Aerial crown-view tile of a tropical tree (Barro Colorado Island, Panama), acquired 20240716:
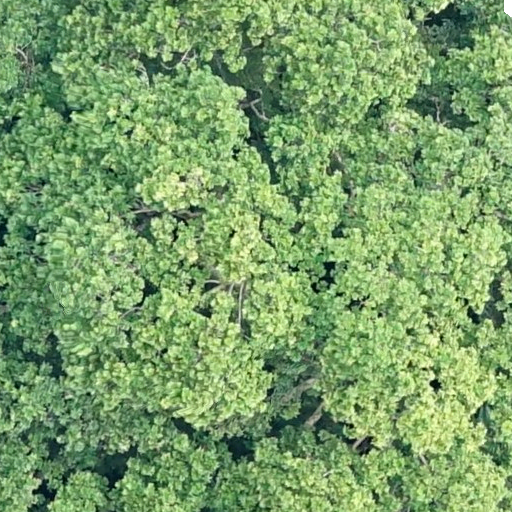
Species: Anacardium excelsum
GBIF accepted scientific name: Anacardium excelsum
Crown area: 967.114 m²